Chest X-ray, PA view. Patient: 27 years old, sex F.
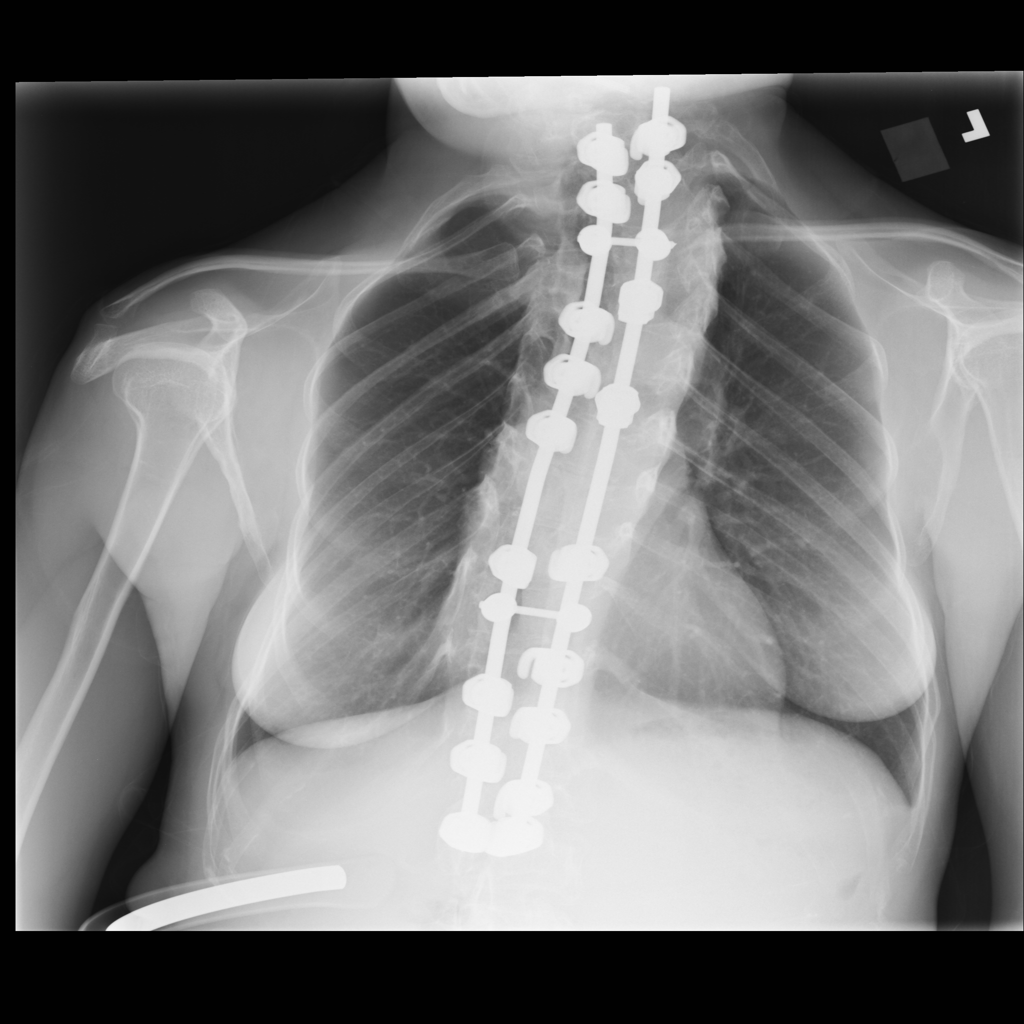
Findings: No Finding